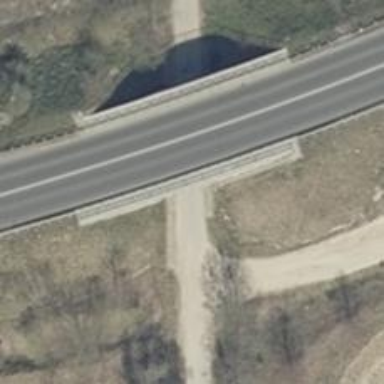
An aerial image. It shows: Asphalt road designated as service road passing through building tunnel.